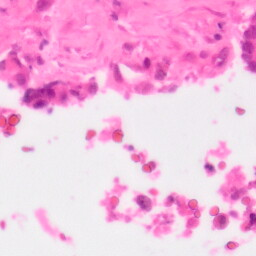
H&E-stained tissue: Colon